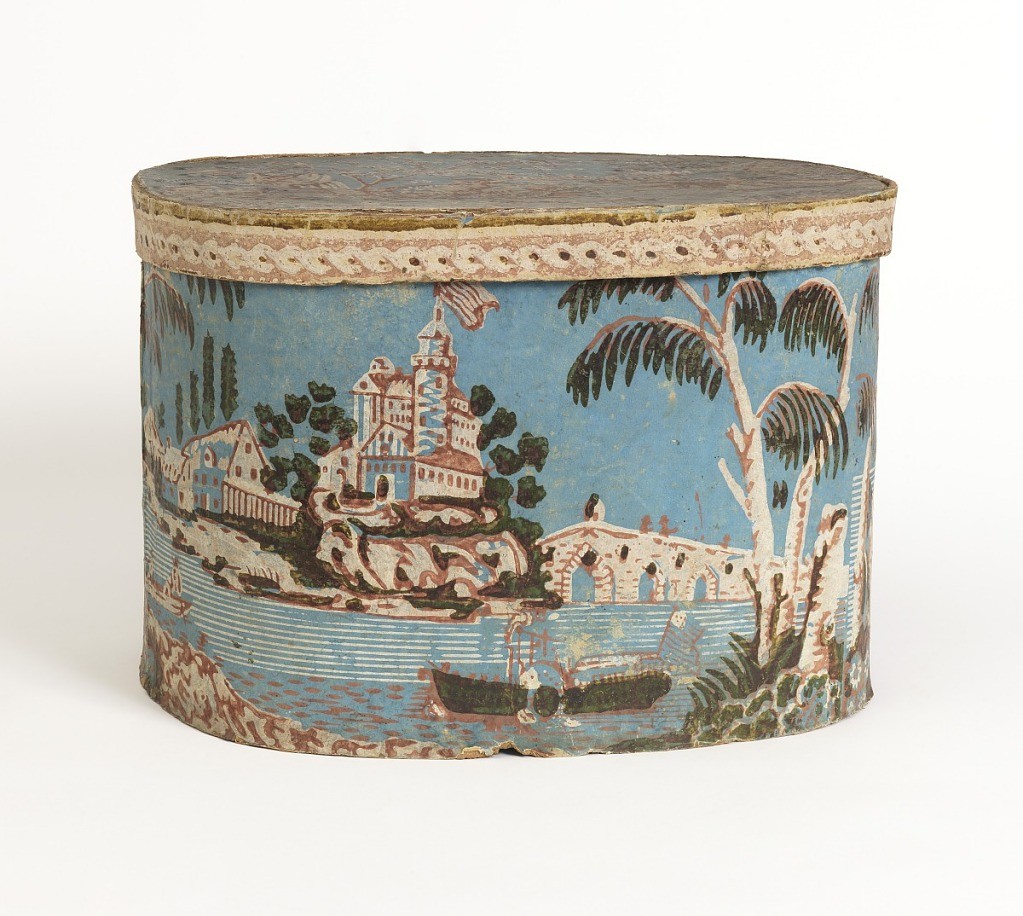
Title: Walking Beam Sidewheeler
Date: ca. 1840
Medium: Block printed paper on pasteboard support
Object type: Bandbox
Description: Sides and top both covered with paper showing landscape with river, mansion, bridge and palm trees. A sidewheeler is shown in the water directly in front of the building. Blue field, with red, green and white.